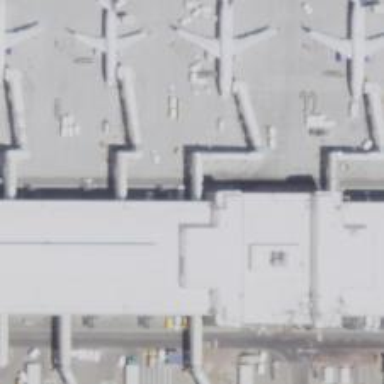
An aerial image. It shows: Airport gate.